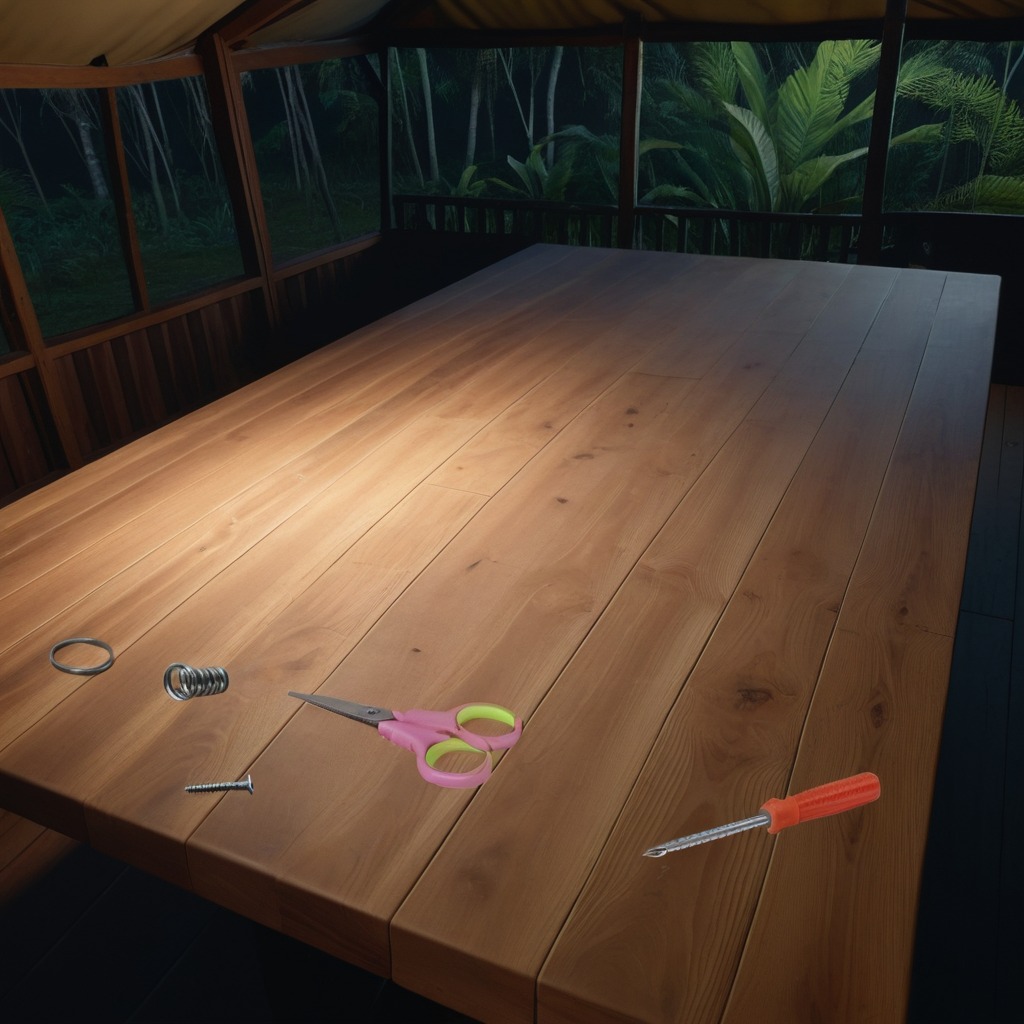
A rubber Oring, a metal machine screw, a coiled metal spring, a screwdriver, and a pair of scissors are lying on the wooden table.